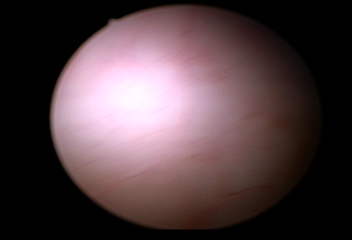
Modality: WLC
Class: Normal mucosa
Bladder cancer association: No